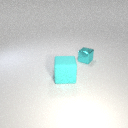
large cyan rubber cube to the left of small cyan metal cube